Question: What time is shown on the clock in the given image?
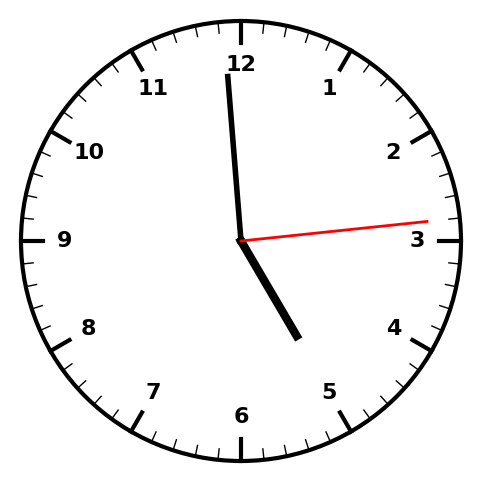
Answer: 04:59:14